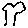
Label: tree